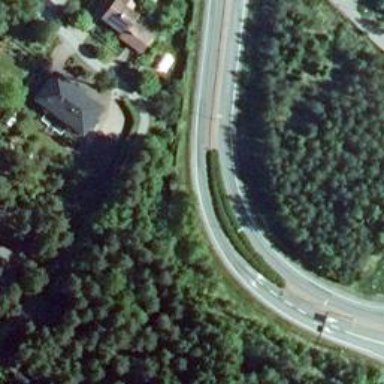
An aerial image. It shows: Asphalt road at the secondary link level.